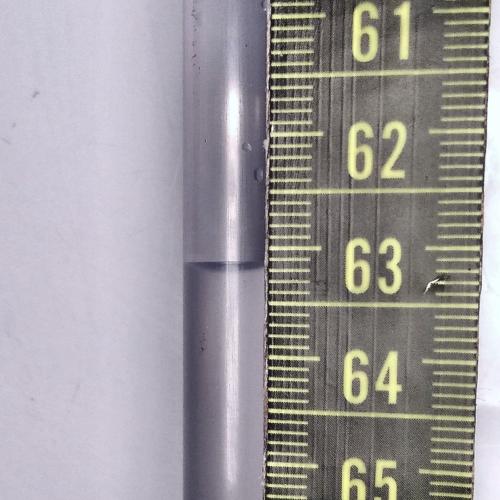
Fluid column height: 63.2 cm